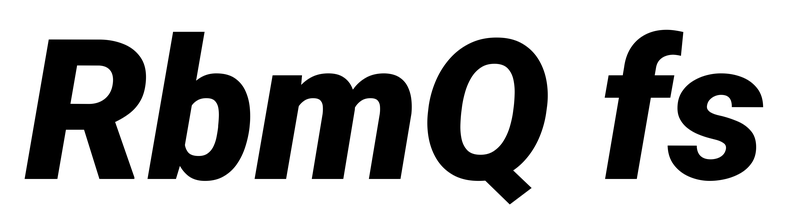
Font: Roboto-Italic_Black_Italic